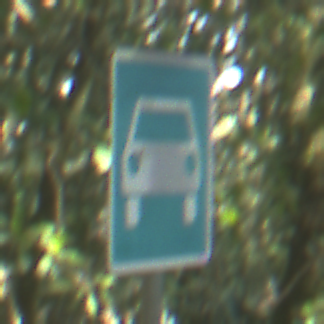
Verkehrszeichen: Kraftfahrstrasse
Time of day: Midday
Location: Outdoor (Nature)
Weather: Clear
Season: NotSpecified
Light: Natural